Field crop: tomato
Growth stage: 1
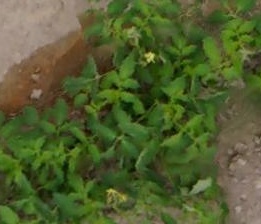
Species: tomato